Question: how we can create a diagonal heading line with like mentioned below image :-

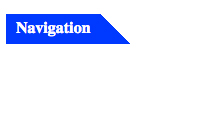
Answer: it seems the most appropriate example (the image you provided is the same):
<URL>
'''
<a href="#">Rohit AZAD</a>
'''
'''
a {
padding:10px;
text-decoration:none;
color:white;
height:0;
line-height:50px;
display:inline-block;
font-weight:bold;
border-right:30px solid transparent;
border-bottom:30px solid blue;
}
'''
demo :- <URL>